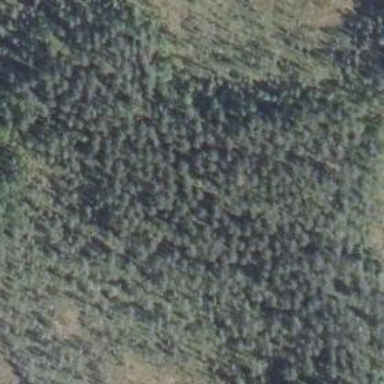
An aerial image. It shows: Needle-leaved woodland.